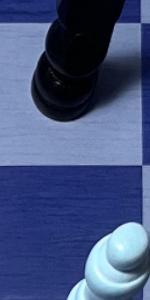
Label: Empty